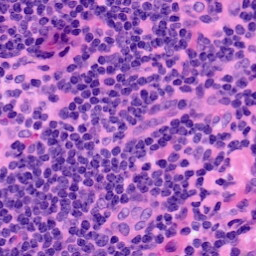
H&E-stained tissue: LymphNode